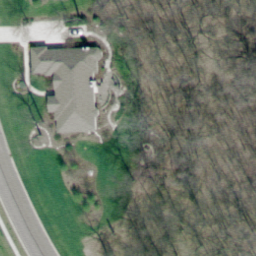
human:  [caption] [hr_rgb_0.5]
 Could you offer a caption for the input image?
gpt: A house with grey roofs is surrounded by trees and lawn in the sparse residential area .

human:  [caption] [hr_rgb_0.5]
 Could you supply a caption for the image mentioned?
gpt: A house with grey roofs is in the sparse residential area .

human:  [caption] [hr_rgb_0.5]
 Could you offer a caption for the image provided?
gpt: A house with plants surrounded and a road beside is in the sparse residential area .

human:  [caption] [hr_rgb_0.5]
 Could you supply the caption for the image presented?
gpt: This is a sparse residential area with a villa surrounded by trees and lawn .

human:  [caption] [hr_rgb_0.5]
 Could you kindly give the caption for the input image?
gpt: A house with many plants surrounded and a road beside .